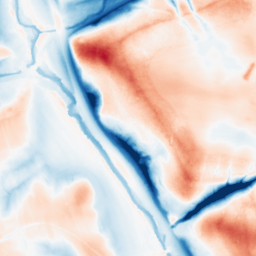
Category: multiscale
Decomposition family: dog_multiscale
Decomposition parameters: sigma_ratio: 2
n_scales: 5
base_sigma: 0.5
Upsampling method: bicubic_3x
Upsampling parameters: scale: 3
Upsampling scale: 3